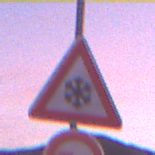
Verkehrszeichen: SchneeOderEisglaette
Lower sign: UeberholverbotKraftfahrzeuge
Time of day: Dawn
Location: Outdoor (Nature)
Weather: PartlyCloudy
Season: NotSpecified
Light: Natural